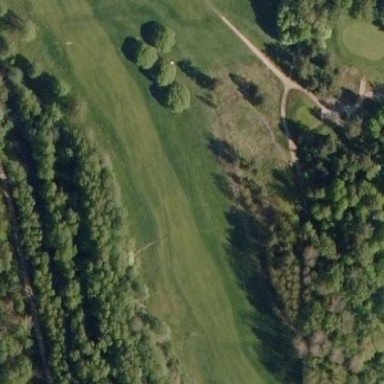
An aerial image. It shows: Grassy area designated as golf fairway.